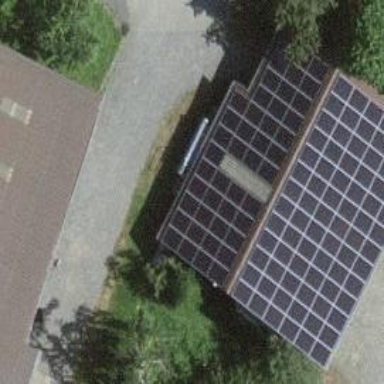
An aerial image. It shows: Solar power generator with photovoltaic panels.